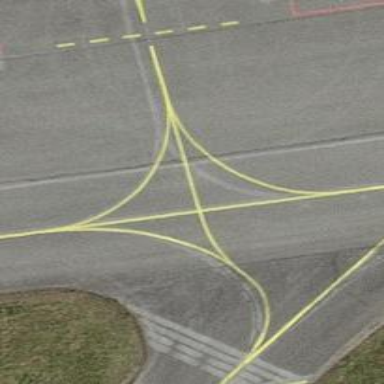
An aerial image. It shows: Image of taxiway at airport.